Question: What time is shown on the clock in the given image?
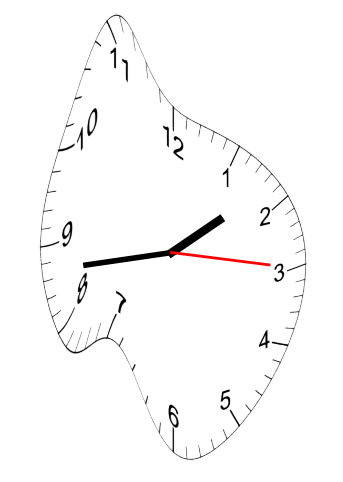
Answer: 01:43:15